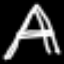
Label: The Eiffel Tower